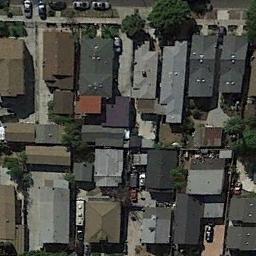
Label: residential